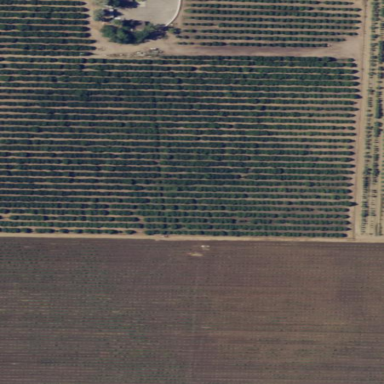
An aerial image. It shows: Vineyard.